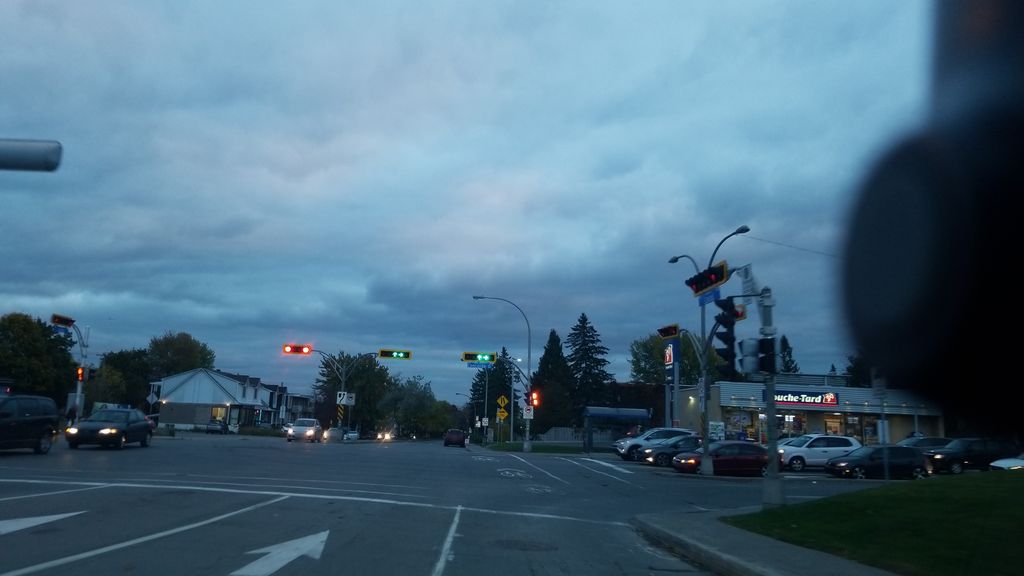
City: montreal